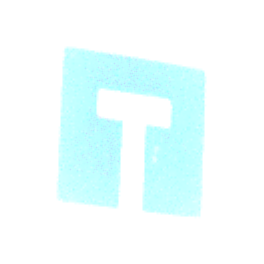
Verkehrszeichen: Sackgasse
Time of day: Dusk
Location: Outdoor (Nature)
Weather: Clear
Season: NotSpecified
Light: Natural